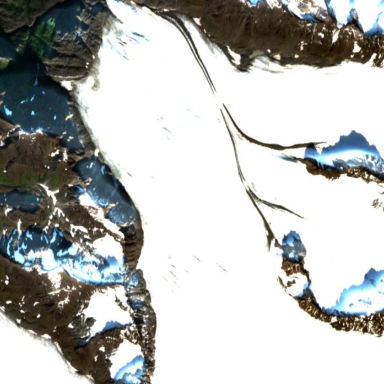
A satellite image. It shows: Majestic glacier in the distance.